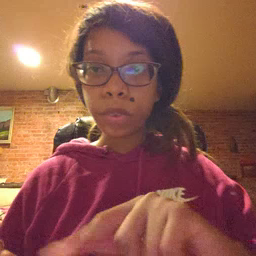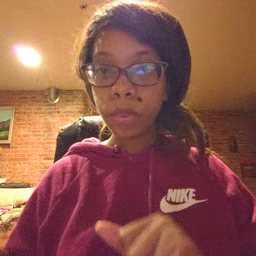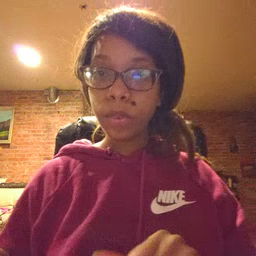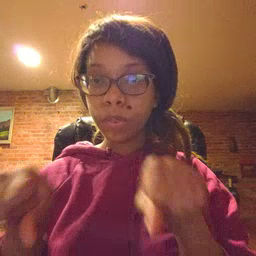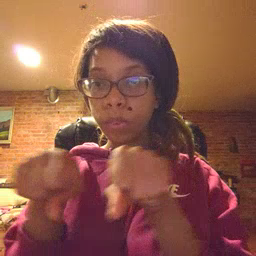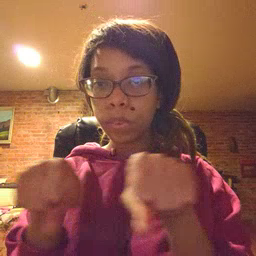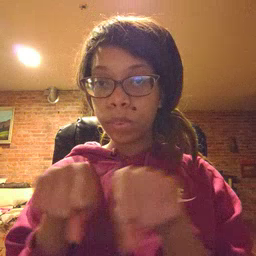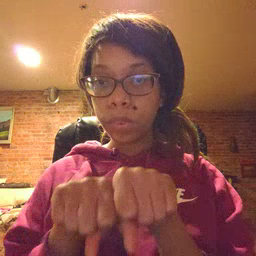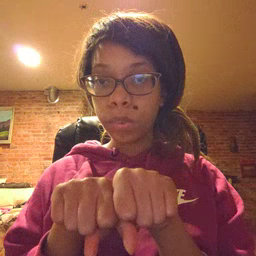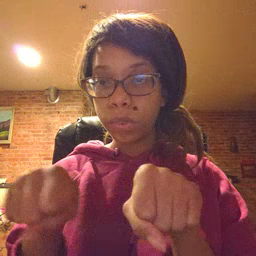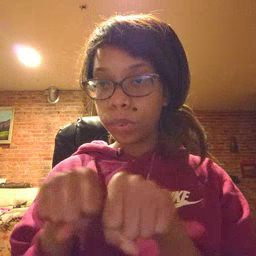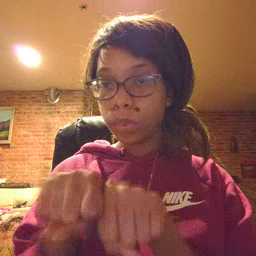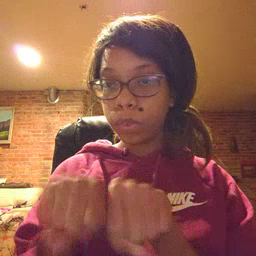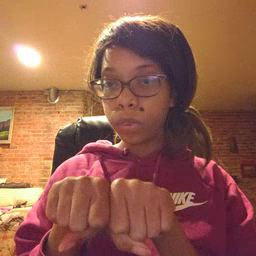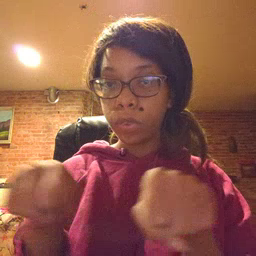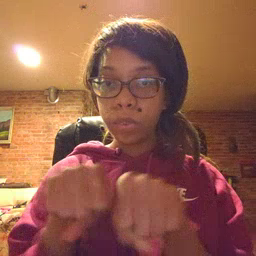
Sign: shoe